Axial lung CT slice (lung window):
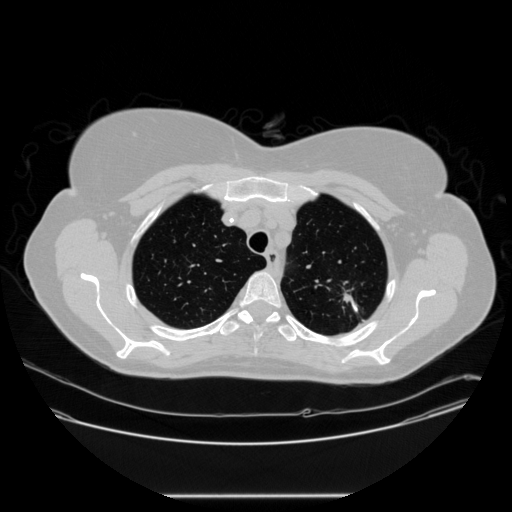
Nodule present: no